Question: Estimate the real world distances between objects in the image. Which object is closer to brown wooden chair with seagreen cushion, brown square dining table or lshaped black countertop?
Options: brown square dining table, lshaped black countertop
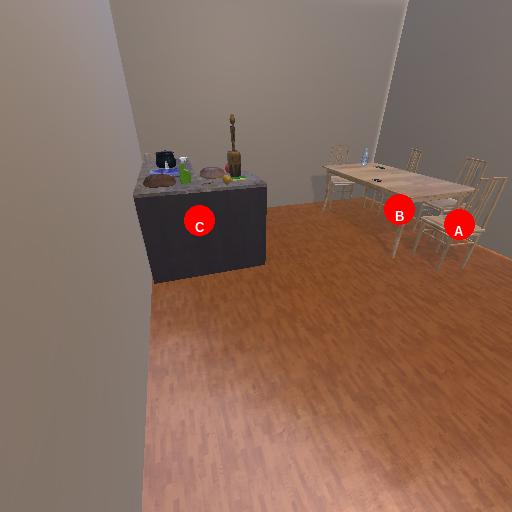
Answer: brown square dining table